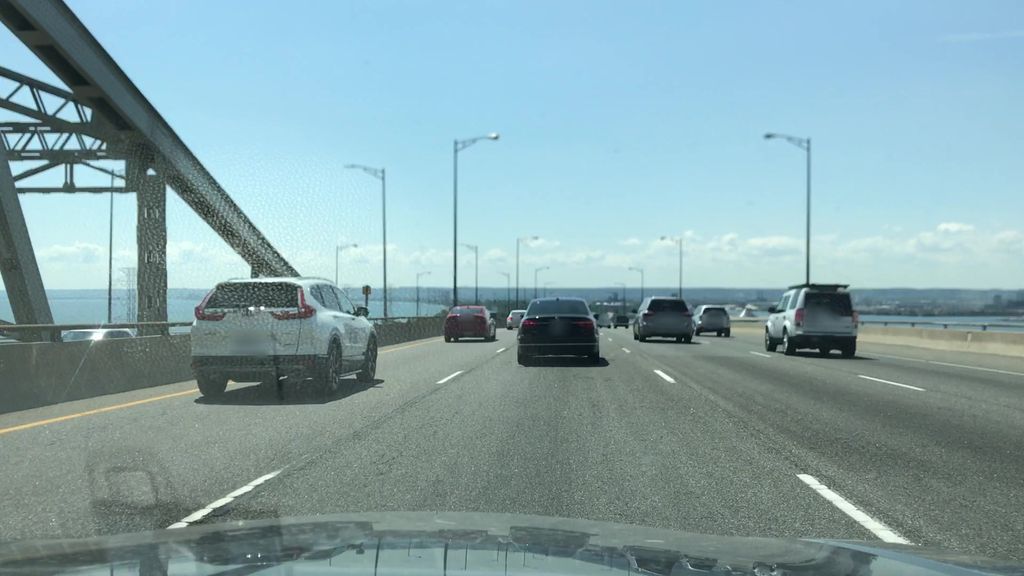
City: hamilton